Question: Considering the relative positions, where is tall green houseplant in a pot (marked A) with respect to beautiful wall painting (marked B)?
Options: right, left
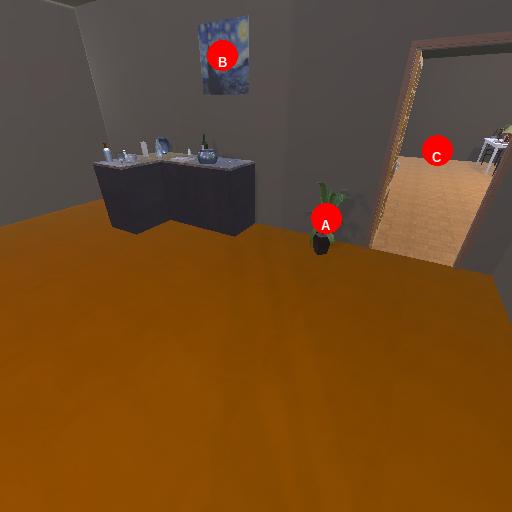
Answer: right